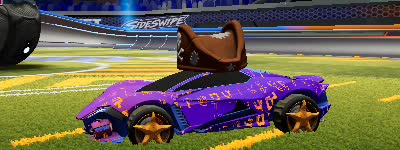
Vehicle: werewolf